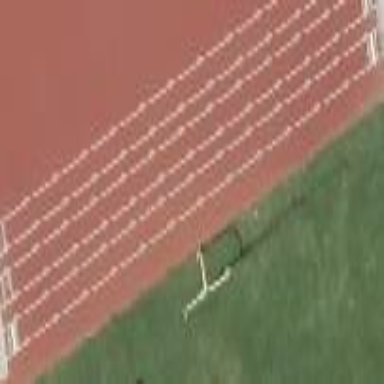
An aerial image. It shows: Long jump sport pitch.